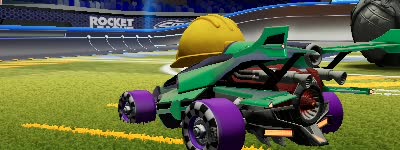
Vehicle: aftershock